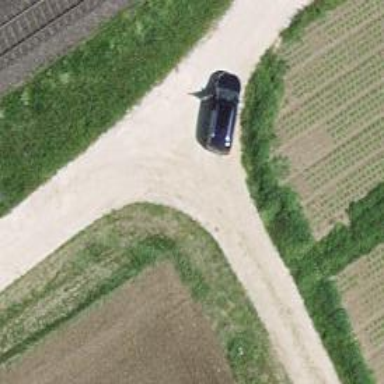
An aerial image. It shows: Track with fine gravel surface of grade2 quality.